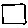
Label: square